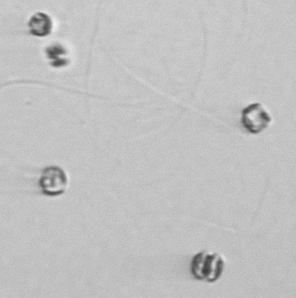
Label: Thalassiosira_sp_aff_mala